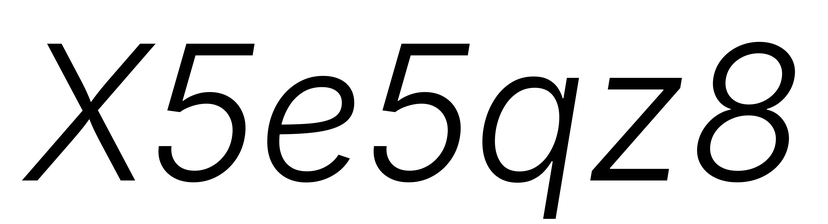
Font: Inter-Italic_Light_Italic